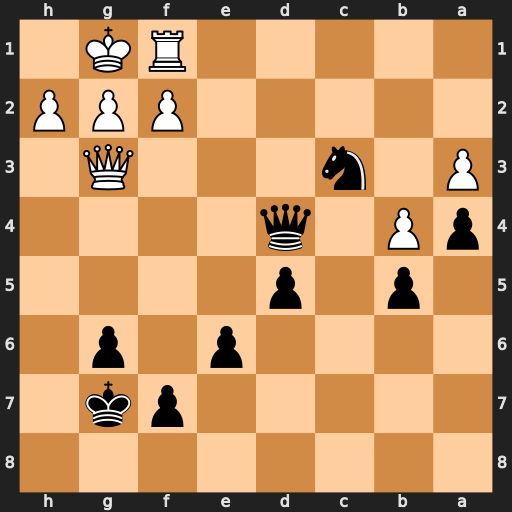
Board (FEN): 8/5pk1/4p1p1/1p1p4/pP1q4/P1n3Q1/5PPP/5RK1
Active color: b
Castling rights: -
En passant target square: -
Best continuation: Ne2+ Kh1 Nxg3+